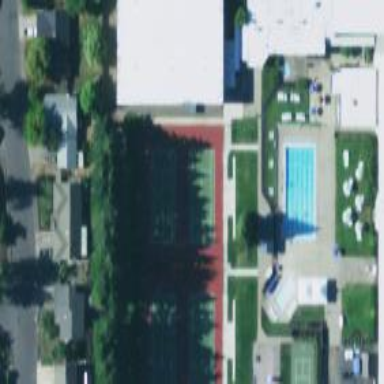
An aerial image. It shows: Building housing fitness center with tennis and swimming facilities.